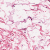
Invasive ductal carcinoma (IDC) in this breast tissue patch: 0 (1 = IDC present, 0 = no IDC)